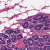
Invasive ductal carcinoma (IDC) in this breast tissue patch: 0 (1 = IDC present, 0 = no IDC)